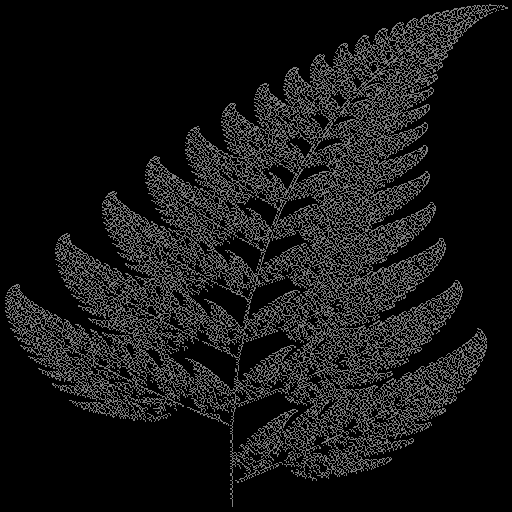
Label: spleenwort_fern